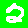
Digit: 2